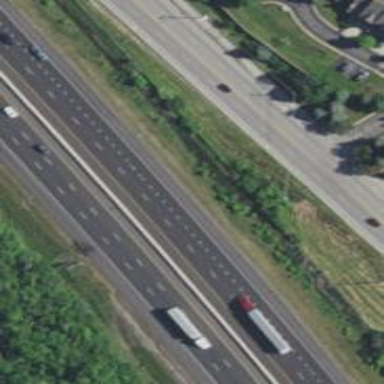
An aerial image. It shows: Asphalt motorway.